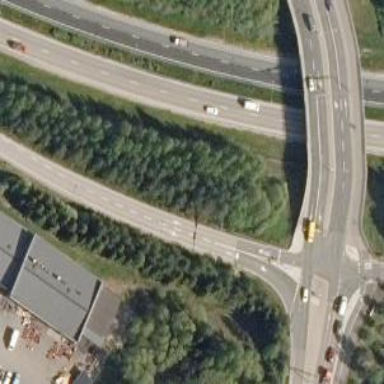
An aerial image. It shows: Trunk link road with asphalt surface.